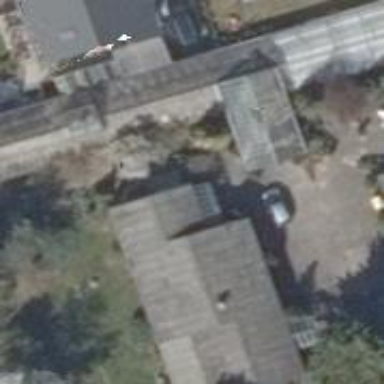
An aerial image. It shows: White house with gabled roof. The roof is covered with red roof tiles.